Question: I'm creating a XYBarChart using JFreeChart and adding multiple series to it. Currently for a given x-value and different Y-values from the series, all of them are getting stacked on top of each other.
Would be possible to show each series as a different bar for a given x-value?
: I'm posting the relevant section of my code that is used to create the chart for your reference.
I cannot use because this does not provide zooming capabilities on the Domain Axis. This is an essential requirement for my implementation.
'''
XYSeriesCollection intervalXYDataSet = new XYSeriesCollection();
int countPlotPoints = populateBandData(intervalXYDataSet, optionList); //optionList is a HashMap<Integer,ArrayList<Integer>> where key = seriesKey, and ArrayList<Integer> builds up the value for each series
if (countPlotPoints == 0) {
print("No options selected.
");
JOptionPane.showMessageDialog(this, "No Plot Points Were Selected!", "Warning", JOptionPane.WARNING_MESSAGE);
return;
}
/**
* Chart Creation Section
*/
JFreeChart chart = ChartFactory.createXYBarChart(tabTitle, "Frequency Bands", false, "rxlev", intervalXYDataSet, PlotOrientation.VERTICAL, true, true, false);
XYPlot plot = (XYPlot) chart.getPlot();
plot.getRangeAxis().setStandardTickUnits(NumberAxis.createIntegerTickUnits());
plot.getDomainAxis().setAutoRange(true);
//
final XYBarRenderer renderer = (XYBarRenderer) plot.getRenderer();
renderer.setDrawBarOutline(false);
renderer.setShadowVisible(false);
renderer.setMargin(0.2);
renderer.setDefaultShadowsVisible(false);
ChartPanel chartpanel = new ChartPanel(chart);
chartpanel.setDefaultDirectoryForSaveAs(new File(lastAnalyzedPath));
JFrame frame = new JFrame();
frame.setTitle(plotTitle);
frame.add(new JScrollPane(chartpanel));
frame.pack();
frame.setVisible(true);
frame.addWindowListener(new java.awt.event.WindowAdapter() {
@Override
public void windowClosing(java.awt.event.WindowEvent evt) {
try {
System.out.println(":: Clearning Memory ::");
System.out.println(" Free Memory (Before cleanup): "+Runtime.getRuntime().freeMemory());
Component component = getComponent(0);
if(component instanceof ChartPanel){
JFreeChart chart = ((ChartPanel) component).getChart();
XYPlot plot = (XYPlot) chart.getPlot();
plot = null;
chart = null;
component = null;
}
} finally {
System.runFinalization();
System.gc();
System.out.println(" Free Memory (Post cleanup): "+Runtime.getRuntime().freeMemory());
}
}
});
'''
<URL> of how it's currently appearing

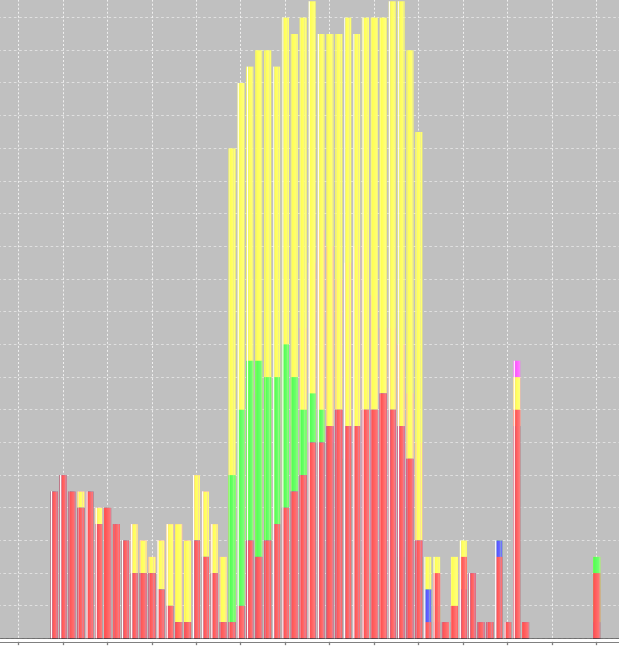
Answer: Use 'ClusteredXYBarRenderer' instead of 'XYBarRenderer'. This draws adjacent bars (instead of StackedBars) and provides zooming capabilities.
There is no factory method in 'ChartFactory' to create 'ClusteredXYBarRenderer'.
Use the below method to create the Bar Chart.
'''
private static JFreeChart createClusteredChart(String title, String categoryAxisLabel, String valueAxisLabel, IntervalXYDataset dataset) {
NumberAxis domainAxis = new NumberAxis(categoryAxisLabel);
domainAxis.setAutoRangeIncludesZero(false);
ValueAxis valueAxis = new NumberAxis(valueAxisLabel);
XYBarRenderer renderer = new ClusteredXYBarRenderer();
XYPlot plot = new XYPlot(dataset, domainAxis, valueAxis, renderer);
plot.setOrientation(PlotOrientation.VERTICAL);
JFreeChart chart = new JFreeChart(title, JFreeChart.DEFAULT_TITLE_FONT, plot, true);
return chart;
}
'''
'XYBarRenderer' that you are using is correct. But I think you should use 'CategoryDataSet' instead of 'XYSeriesCollection'. Try using below dataset instead of 'XYSeriesCollection'. This will produce adjacent bars instead of stacked bars.
'''
private static CategoryDataset createDataset() {
String series1 = "First";
String series2 = "Second";
String series3 = "Third";
String category1 = "Category 1";
String category2 = "Category 2";
String category3 = "Category 3";
String category4 = "Category 4";
String category5 = "Category 5";
DefaultCategoryDataset dataset = new DefaultCategoryDataset();
dataset.addValue(1.0D, series1, category1);
dataset.addValue(4.0D, series1, category2);
dataset.addValue(3.0D, series1, category3);
dataset.addValue(5.0D, series1, category4);
dataset.addValue(5.0D, series1, category5);
dataset.addValue(5.0D, series2, category1);
dataset.addValue(7.0D, series2, category2);
dataset.addValue(6.0D, series2, category3);
dataset.addValue(8.0D, series2, category4);
dataset.addValue(4.0D, series2, category5);
dataset.addValue(4.0D, series3, category1);
dataset.addValue(3.0D, series3, category2);
dataset.addValue(2.0D, series3, category3);
dataset.addValue(3.0D, series3, category4);
dataset.addValue(6.0D, series3, category5);
return dataset;
}
'''